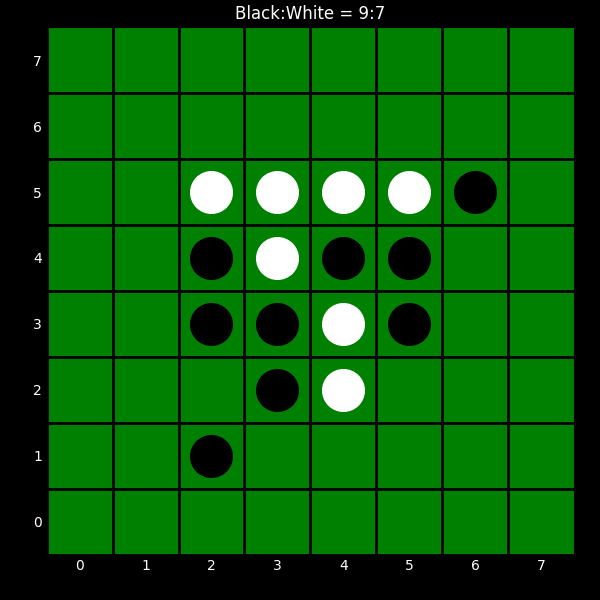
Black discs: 9
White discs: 7